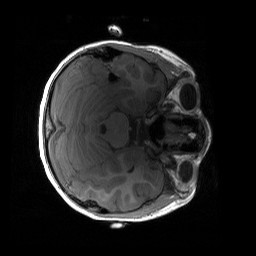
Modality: T1w
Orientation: axial
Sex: female
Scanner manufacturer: siemens
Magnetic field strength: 3 T
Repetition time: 1.9 s
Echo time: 0.00243 s